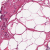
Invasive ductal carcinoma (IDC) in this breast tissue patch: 0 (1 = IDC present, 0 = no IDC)